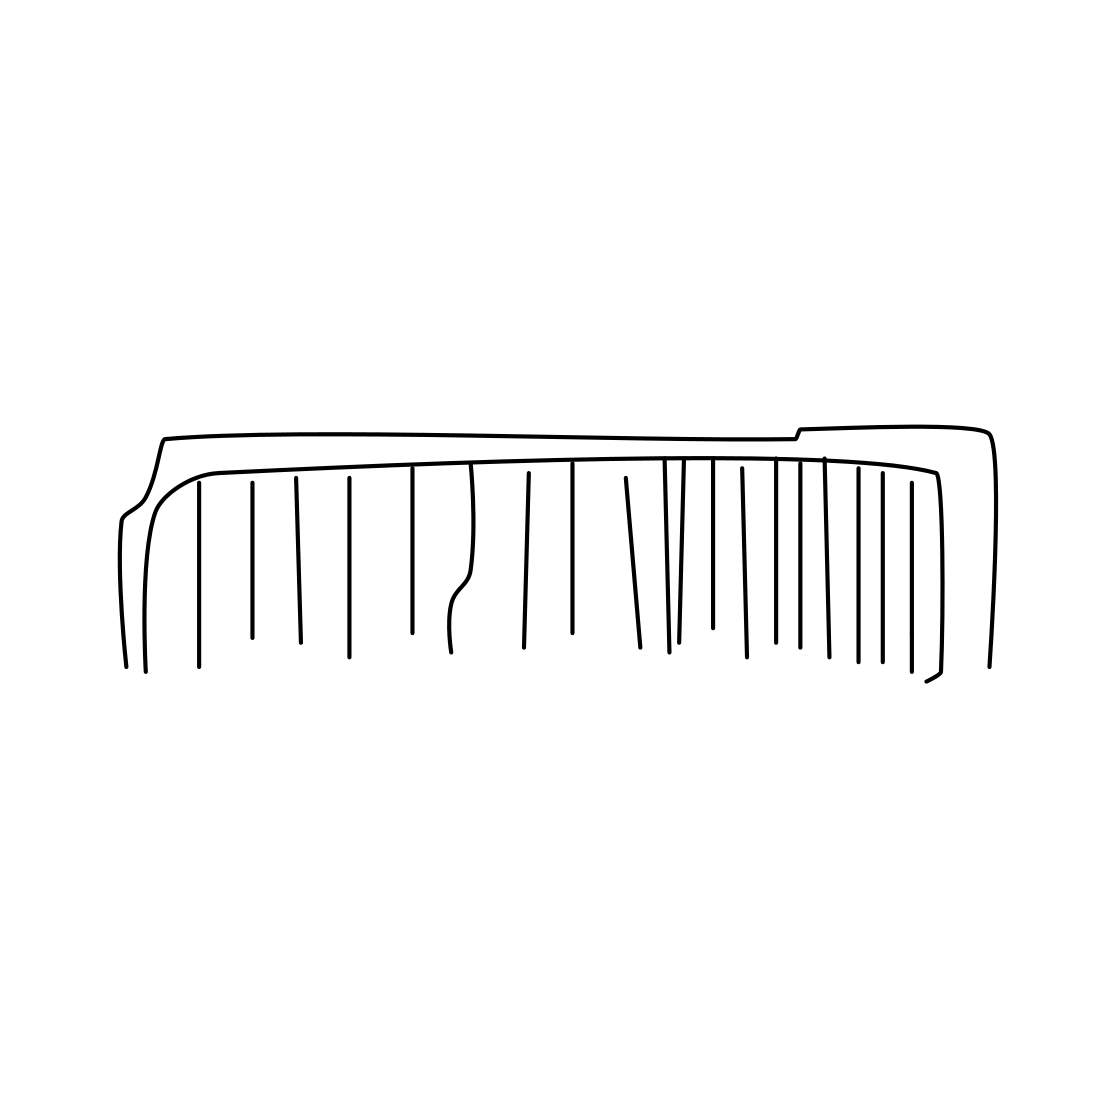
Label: comb